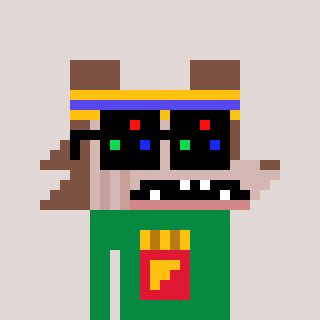
a pixel art character with square black sunglasses, a werewolf-shaped head and a green-colored body on a warm background